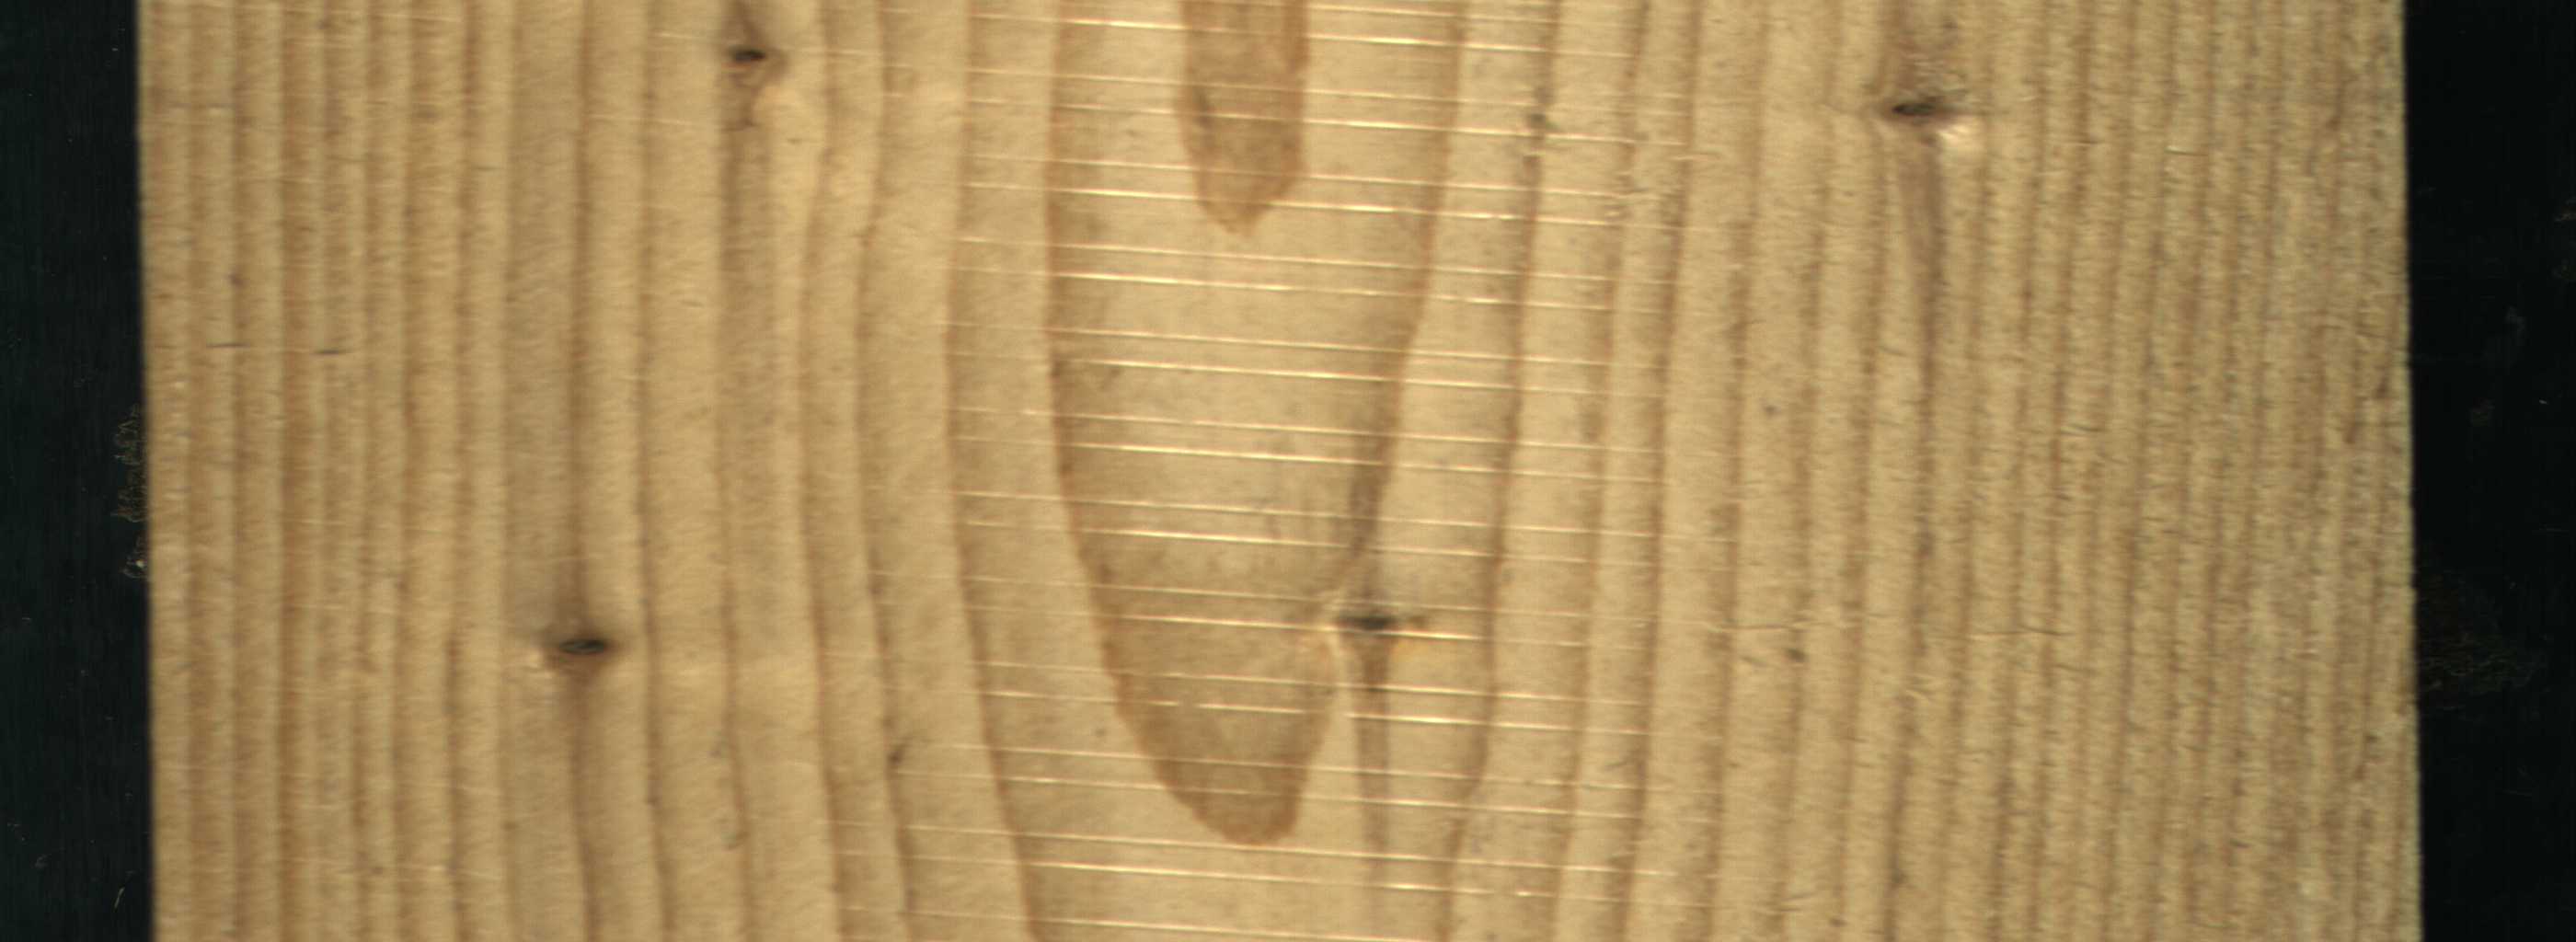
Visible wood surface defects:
Dead_Knot
Dead_Knot
Dead_Knot
Dead_Knot